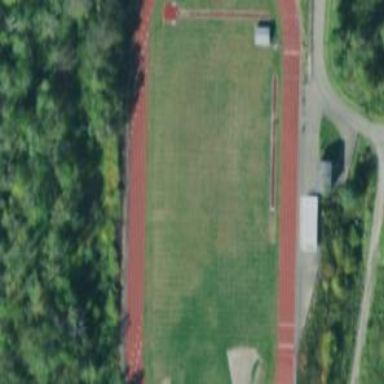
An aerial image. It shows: Athletic track located in leisure land area.